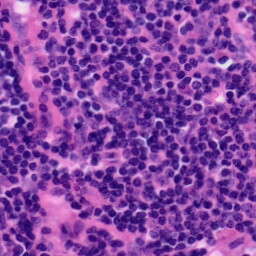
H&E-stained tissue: Tonsil